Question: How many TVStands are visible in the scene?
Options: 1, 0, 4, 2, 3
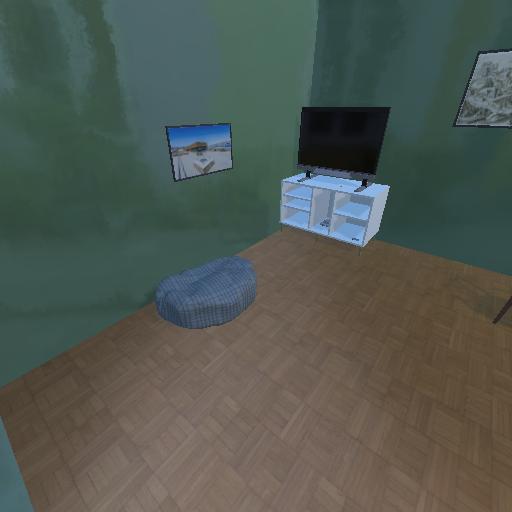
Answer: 1